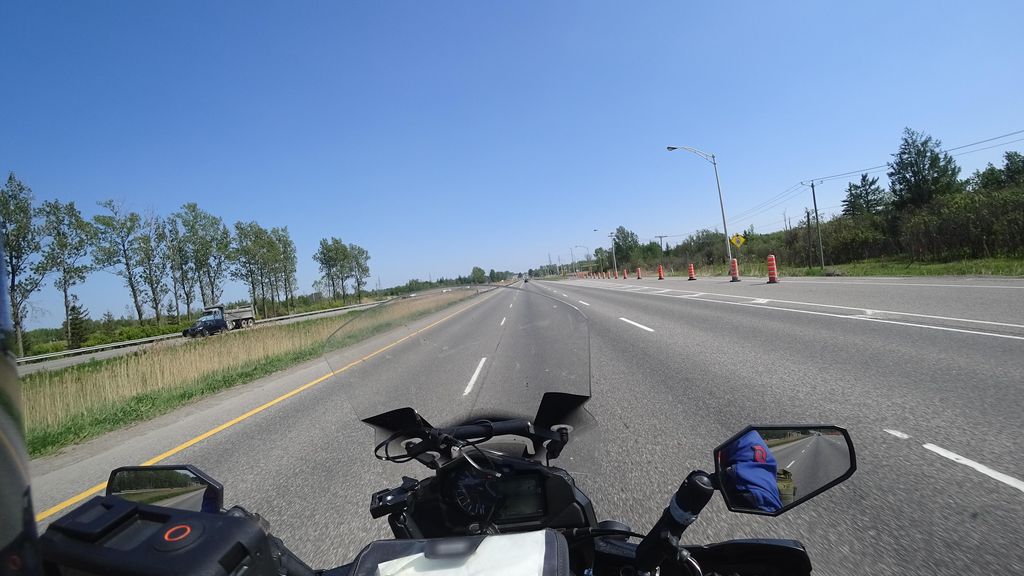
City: quebec_city